Question: I am trying to keep track of parents in a recursive call, and flag the correct occurrence of parent-child relationships.
There are 4 classes (don't mind the names, this is dummycode for an example):
1. Root
2. ChildBlock
3. ChildFinally
4. ChildDisposable
All 3 childclasses inherit from one abstract class: Child.
Root is obviously the top-class that holds all children, Root does not have a parent. But, in some way, neither do the other classes. Root has children, and each of the children has children; but NOT visa-versa. ChildBlock (and all others) does not have a parent stored, only a list of children. See code:
'''
internal abstract class Child
{
public string name;
public List<Child> children;
public Child()
{
name = "Child";
children = new List<Child>();
}
public virtual void AddChild(Child child)
{
children.Add(child);
}
}
internal class ChildFinally : Child
{
public ChildFinally(string level)
{
name = level + ": ChildFinally";
children = new List<Child>();
}
}
'''
Say you have a Root(level 1) with one child: ChildBlock(level 2). ChildBlock, on it's own has two children: ChildFinally(level 3) and ChildBlock(level 3). Both ChildFinally(level 3) and ChildBlock(level 3) have one child: ChildDisposable(level 4).
So in a hierarchical way (I colored them to show the levels more accurately):

What I am trying to achieve is this: I want to know if 'ChildDisposable(level 4)' has a parent, in any level above him, which is of type 'ChildFinally'.
The problem here, is that ChildDisposable is not aware of it's parent(s), but the parent is aware of his children (through a list of children).
Right now I am looping through each list of children in a recursive call:
'''
private static void DisplayChildren(Child child)
{
foreach (Child c in child.children)
{
Console.WriteLine(c.name);
DisplayChildren(c);
}
}
'''
This recursive call has to stay that way. Also, I can not let the children be aware of their parent(s).
Is there any way for me to track if a child of type ChildDisposable has a parent (in any level) of type ChildFinally?
Edit: I can supply the full (reproduceable) dummycode if required.
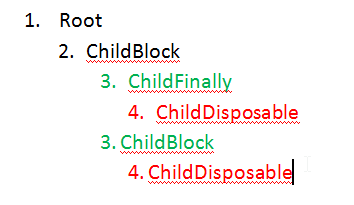
Answer: It's hard to tell based on what we know but I think I can guess a bit.
Anyway if I'm right you will your tree in some way so my suggestion would be to remember some kind of information while you your tree (should be trivial - it's just another argument to your ) - there you can easily store things like the last
That would be for your example:
'''
private static void DisplayChildren(Child child)
{
DisplayChildren(child, new []{child});
}
private static void DisplayChildren(Child child, Child[] path)
{
foreach (Child c in child.children)
{
Console.WriteLine(c.name);
var newPath = new List<Child>(path);
newPath.Add(c);
DisplayChildren(c, newPath.ToArray());
}
}
'''
of course I don't know what really need so this example gives you just the path to the current child (including it) - it should be easy to find what you need:
'''
static bool HasFinalParent(Child[] path)
{
return path.Any(c => c is ChildFinally);
}
'''
or easier (only remember the parent if any):
'''
private static void DisplayChildren(Child child)
{
DisplayChildren(child, null);
}
private static void DisplayChildren(Child child, ChildFinally lastFinalParent)
{
if (child is ChildFinally)
lastFinalParent = (ChildFinally)child;
foreach (Child c in child.children)
{
Console.WriteLine(c.name);
DisplayChildren(c, lastFinalParent);
}
}
'''